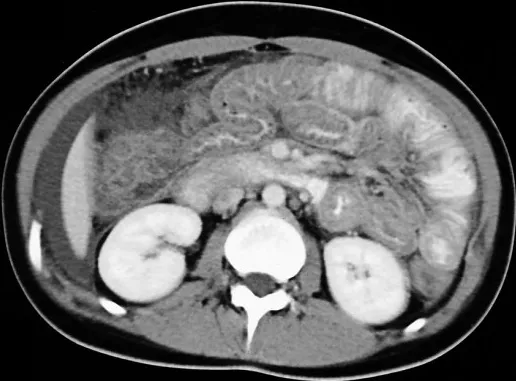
Contrast-enhanced spiral CT revealing ascites and concentric thickening of colon and ileum.
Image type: radiology (ct)